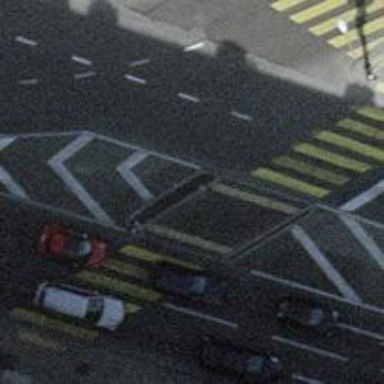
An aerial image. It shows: Crossing with traffic signals and pedestrian island.